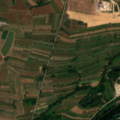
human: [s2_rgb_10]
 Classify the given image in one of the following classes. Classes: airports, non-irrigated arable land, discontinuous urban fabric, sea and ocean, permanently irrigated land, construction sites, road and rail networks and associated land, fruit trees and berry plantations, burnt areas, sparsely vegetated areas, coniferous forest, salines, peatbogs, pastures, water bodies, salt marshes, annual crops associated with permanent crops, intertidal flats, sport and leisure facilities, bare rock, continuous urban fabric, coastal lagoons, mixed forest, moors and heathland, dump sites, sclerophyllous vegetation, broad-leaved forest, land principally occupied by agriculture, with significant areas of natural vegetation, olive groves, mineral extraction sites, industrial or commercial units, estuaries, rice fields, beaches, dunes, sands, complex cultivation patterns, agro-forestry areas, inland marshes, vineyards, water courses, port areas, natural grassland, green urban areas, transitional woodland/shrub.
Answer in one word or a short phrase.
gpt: non-irrigated arable land, land principally occupied by agriculture, with significant areas of natural vegetation, water courses